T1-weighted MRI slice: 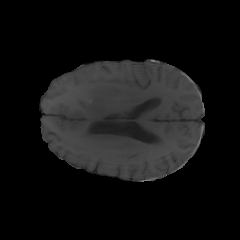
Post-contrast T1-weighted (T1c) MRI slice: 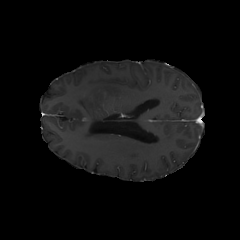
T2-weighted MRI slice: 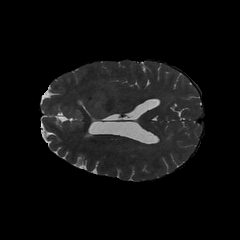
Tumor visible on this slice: yes